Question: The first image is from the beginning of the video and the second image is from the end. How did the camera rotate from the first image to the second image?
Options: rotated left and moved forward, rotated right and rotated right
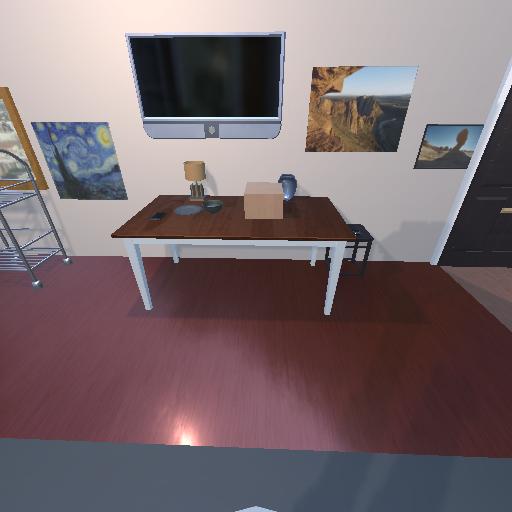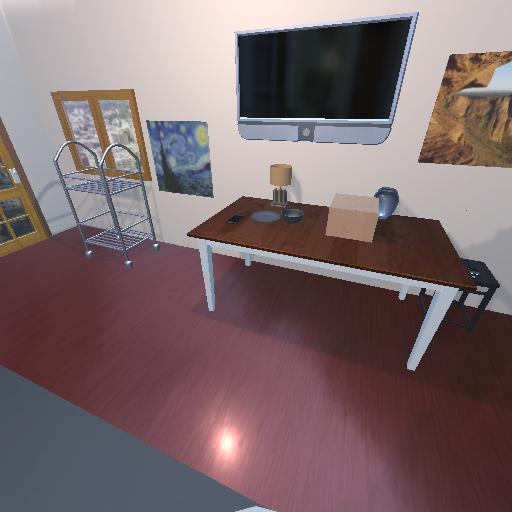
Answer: rotated left and moved forward